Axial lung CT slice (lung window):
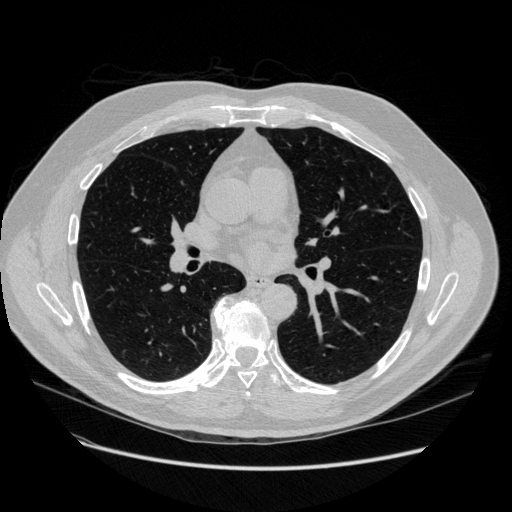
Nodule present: no